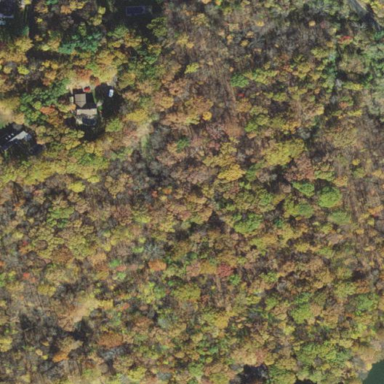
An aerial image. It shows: Existing Preserved Open Space in the woodland area.